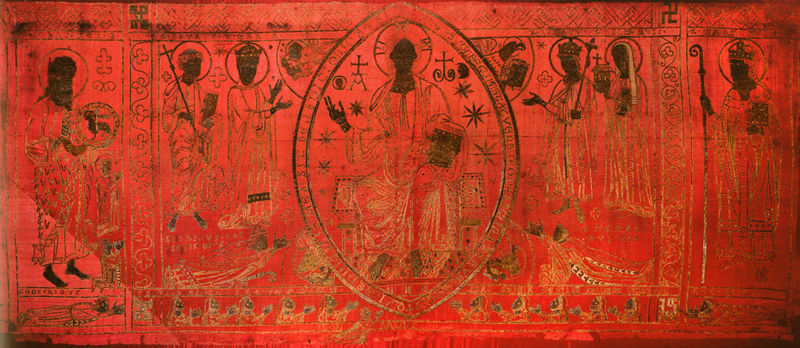
Titel: Antependium aus dem Kloster Rupertsberg
Institution: Brüssel, Musées Royaux d’Art et d’Histoire
Schlagwörter: adler, himmel, mann, menschen, sitzen, frau, holz, mitte, männer, schwarz, rot, tuch, teppich, alt, bibel, gewand, gold, sitzend, stoff, krone, engel, ranken, schrift, bücher, stab, graphik, figuren, bischof, könig, thron, symmetrie, ornamente, mond, buch, vergoldet, kreuz, religion, druck, sterne, konturen, beten, gebet, heiligenschein, nimbus, christus, jesus, mittelalter, zentrum, heilige, jünger, altarbild, zepter, mandorla, swastika, ellipse, grphik, christliche, schwwarz, jümger, zepfter